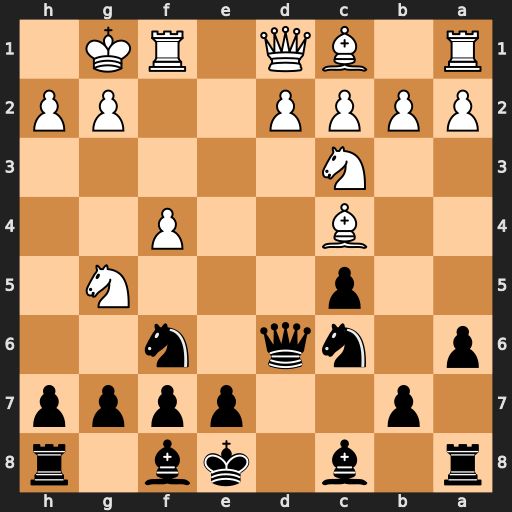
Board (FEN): r1b1kb1r/1p2pppp/p1nq1n2/2p3N1/2B2P2/2N5/PPPP2PP/R1BQ1RK1
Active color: b
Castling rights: kq
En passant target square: -
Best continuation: Qd4+ Kh1 Qxc4